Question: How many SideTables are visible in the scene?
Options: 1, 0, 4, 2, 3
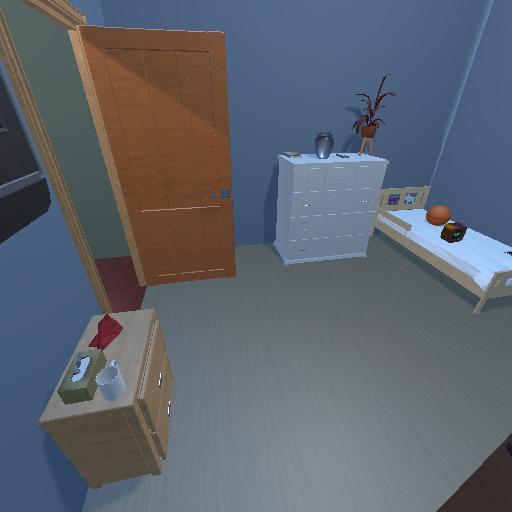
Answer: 1